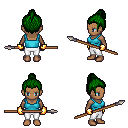
a pixel art fantasy rpg character, female body template, human, dark skin, teal pirate shirt, white pants, green short topknot hairstyle, gold gloves, spear, four views (front, back, left, right), 2x2 character sprite sheet, small pixel art, hard edges, no anti-aliasing